Field crop: maize
Growth stage: 2
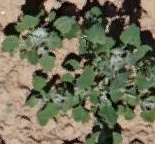
Species: chenopodium